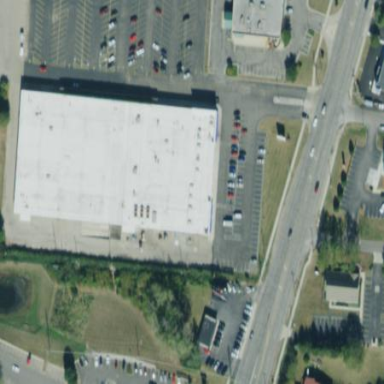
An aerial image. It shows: Commercial building.